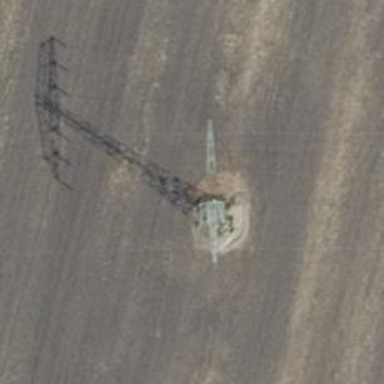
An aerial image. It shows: Power tower.